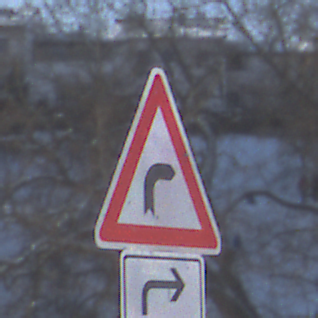
Verkehrszeichen: KurveRechts
Zusatzzeichen unten: RichtungsangabeDurchPfeile5
Umgebung: Outdoor, Nature
Tageszeit: MorningAfternoon
Wetter: PartlyCloudy
Licht: Natural
Jahreszeit: Winter
Kontrast: HighContrast